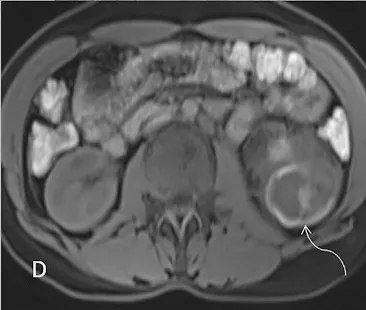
C) Post-coiling angiography showing superselective and complete embolization of angiomyolipoma. Supply to normal renal parenchyma preserved (arrow head).
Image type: radiology (mri)